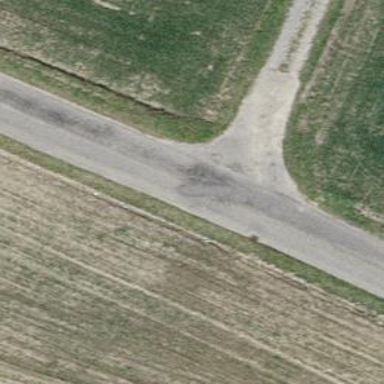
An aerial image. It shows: Unclassified road with asphalt surface.